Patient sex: M
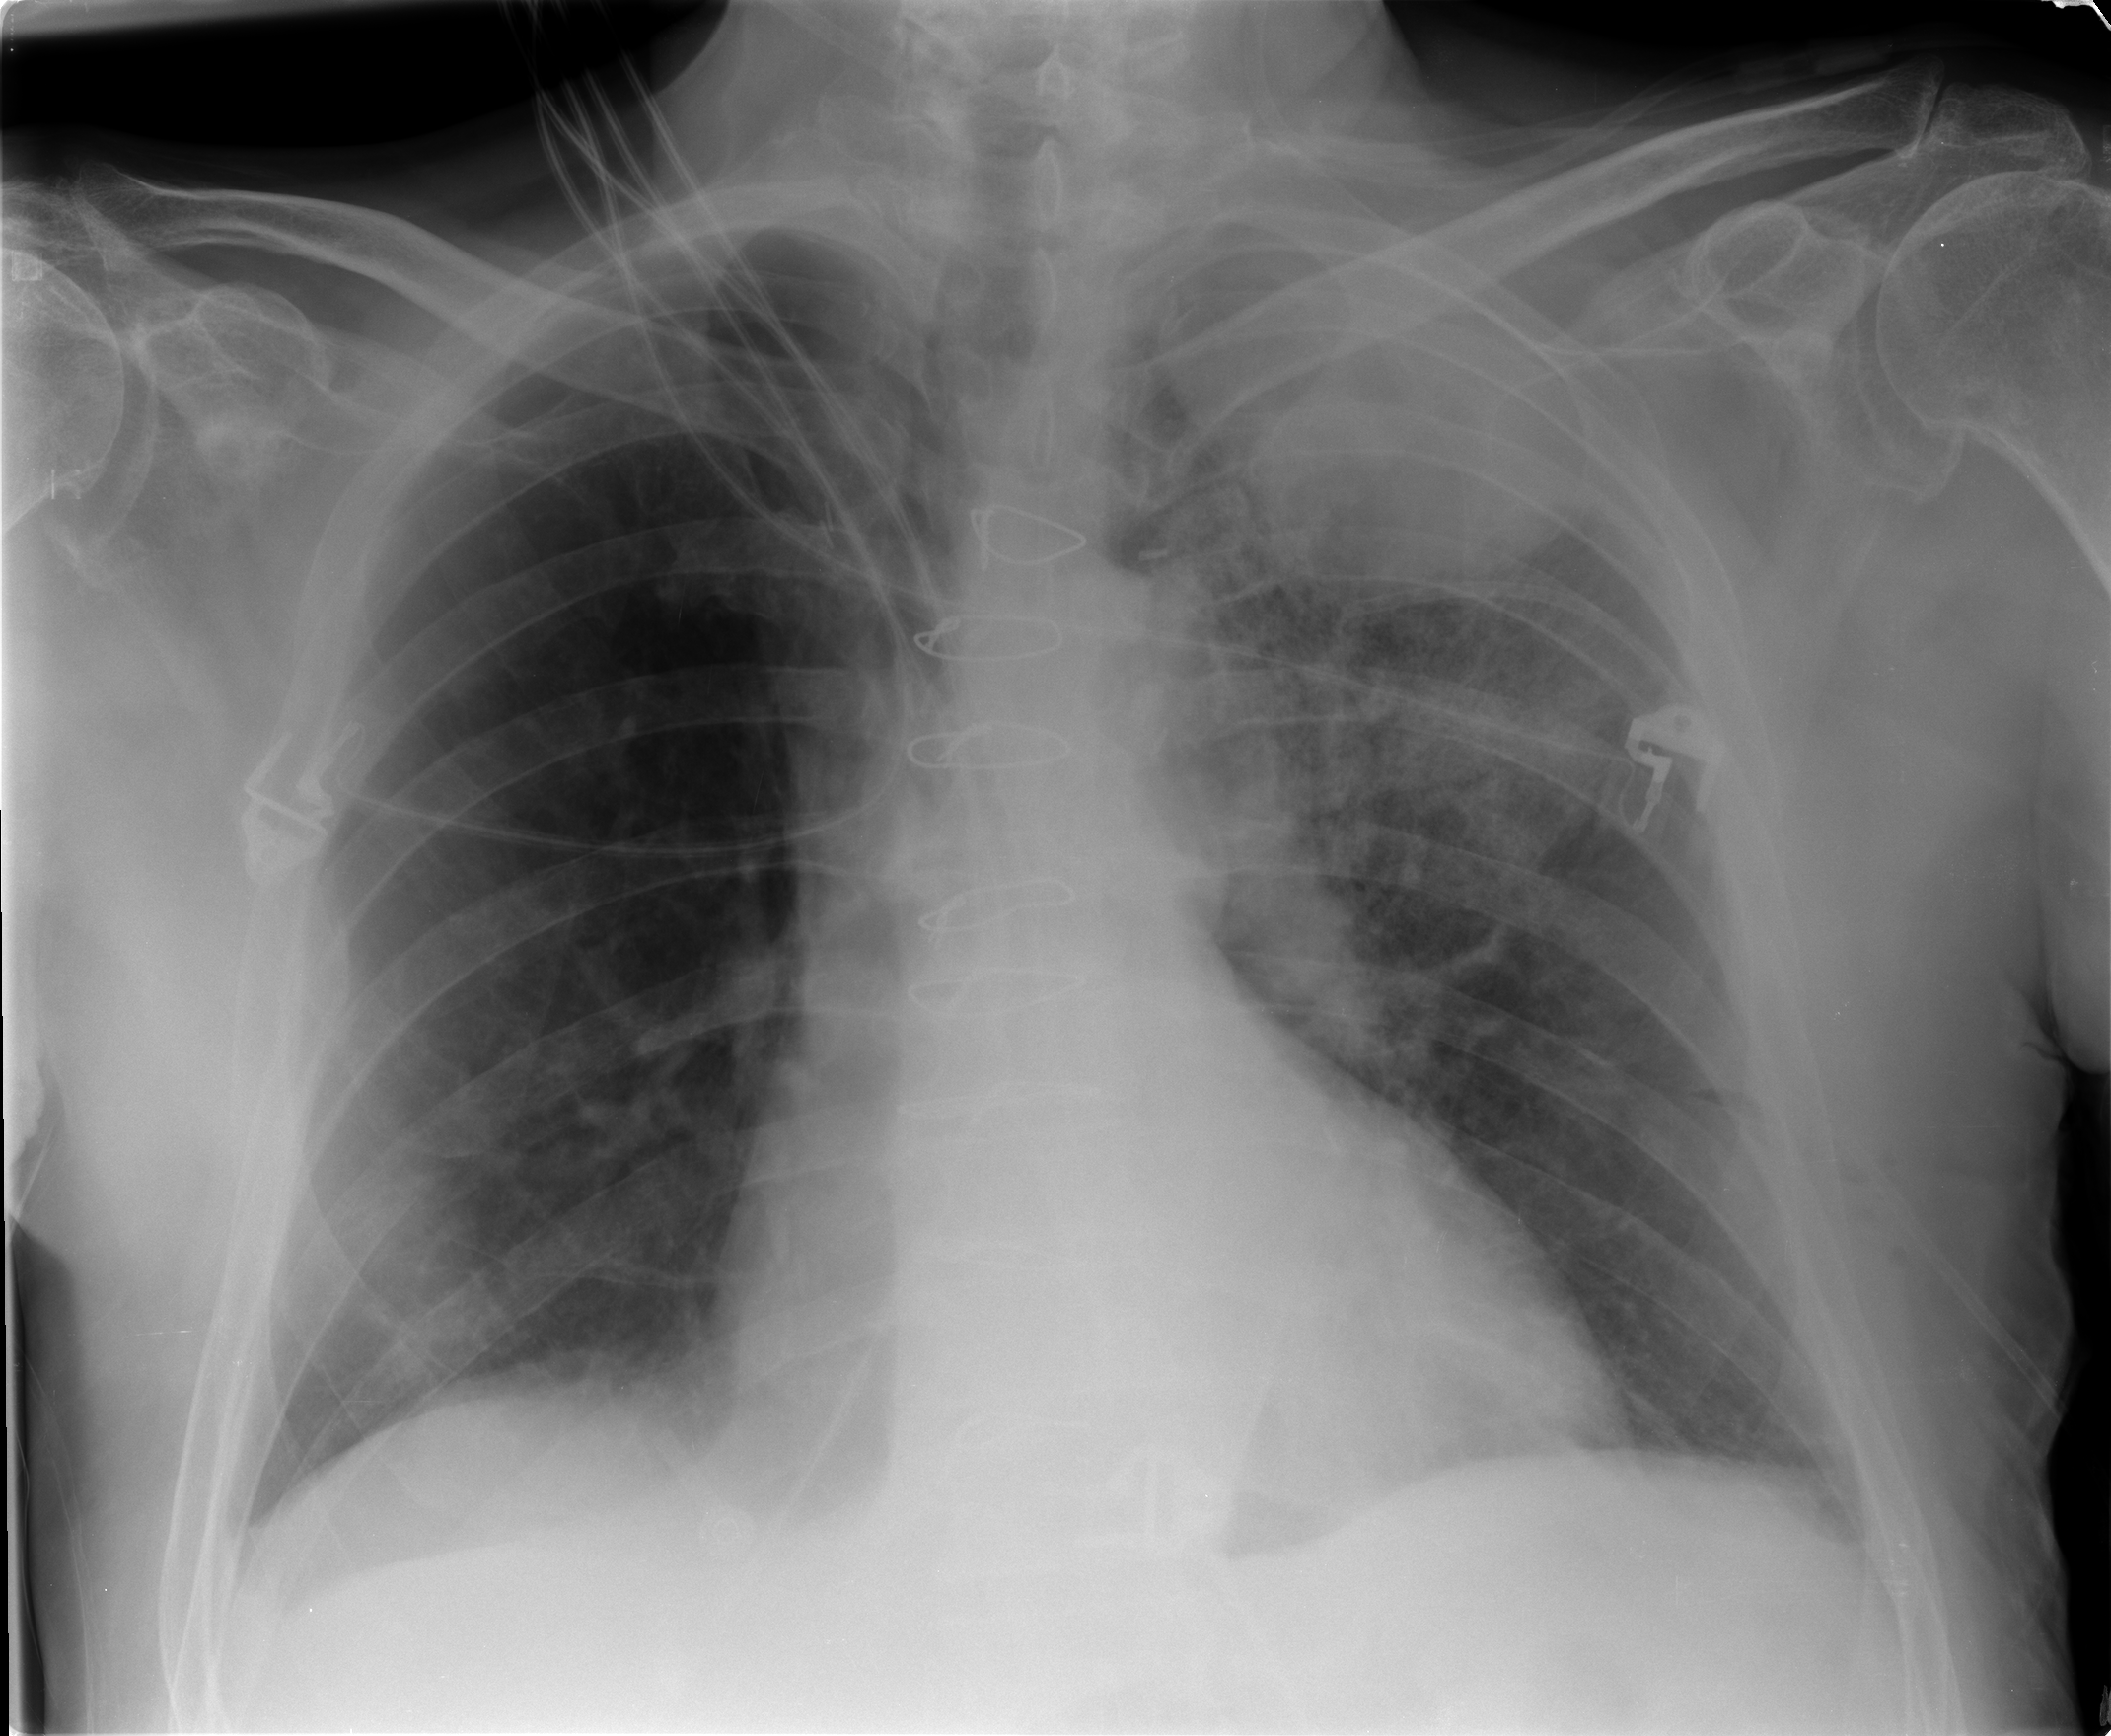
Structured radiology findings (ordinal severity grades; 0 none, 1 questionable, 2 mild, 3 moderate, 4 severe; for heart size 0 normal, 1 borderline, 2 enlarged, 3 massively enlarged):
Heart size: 1
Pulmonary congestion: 0
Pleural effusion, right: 0
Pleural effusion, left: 2
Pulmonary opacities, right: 0
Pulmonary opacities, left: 2
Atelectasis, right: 2
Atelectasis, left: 2